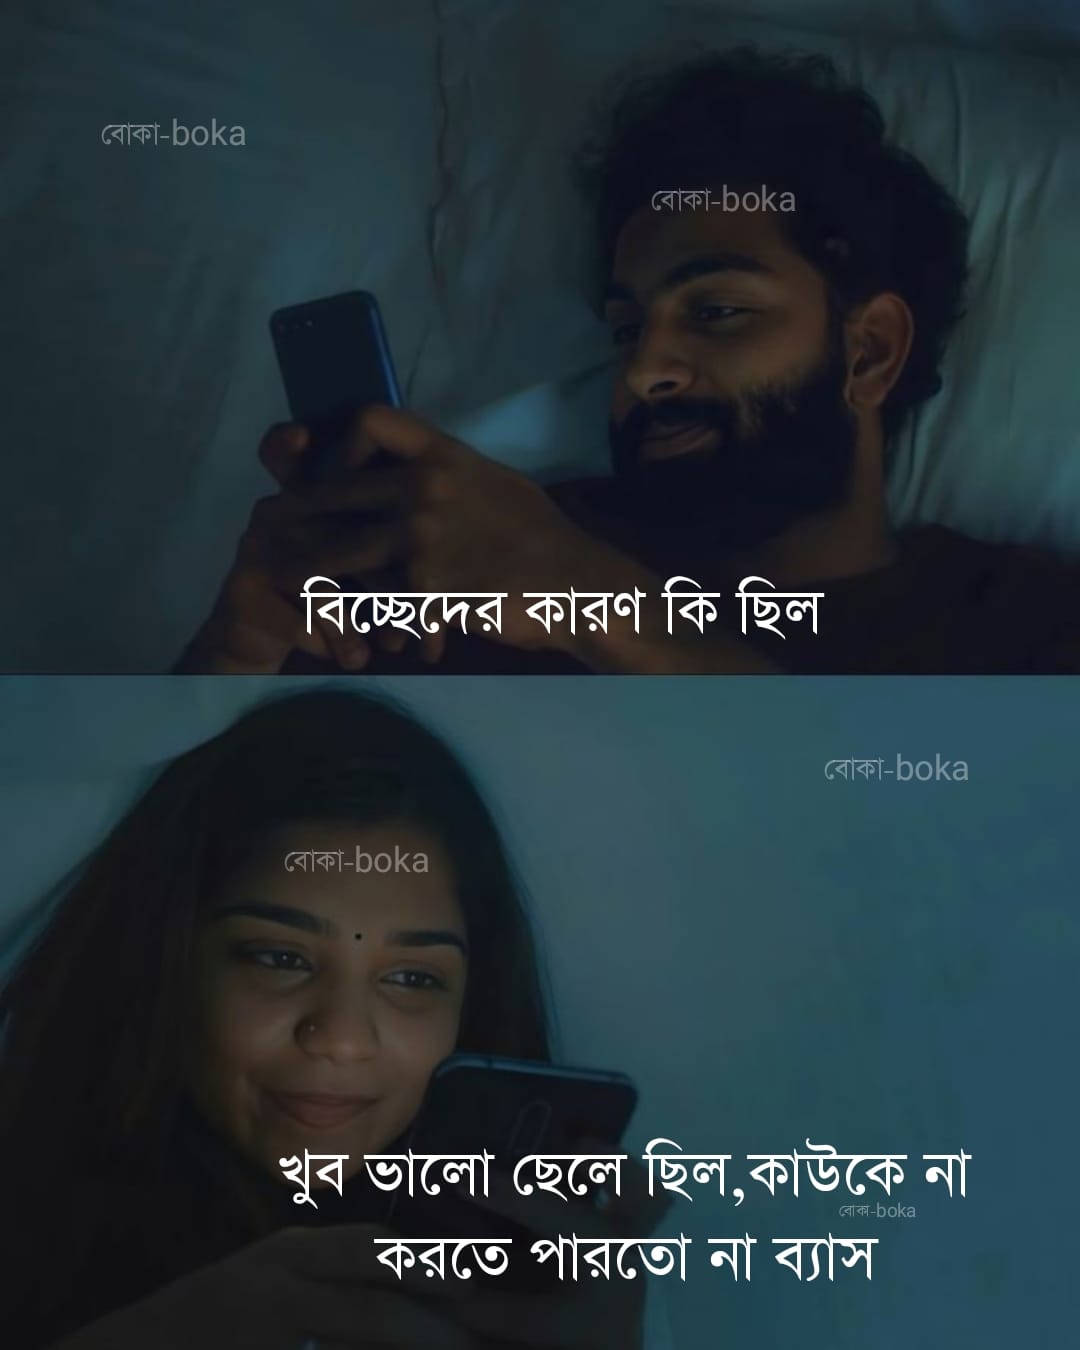
Text: বিচ্ছেদের কারণ কি ছিল খুব ভালো ছেলে ছিল কাউকে না করতে পারতো না ব্যাস
Label: Non Hate